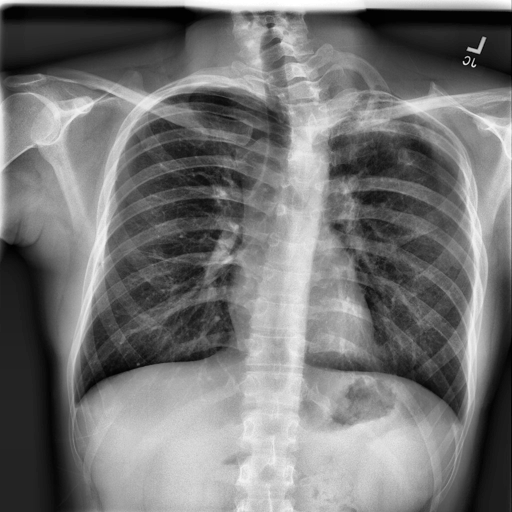
Finding: NORMAL